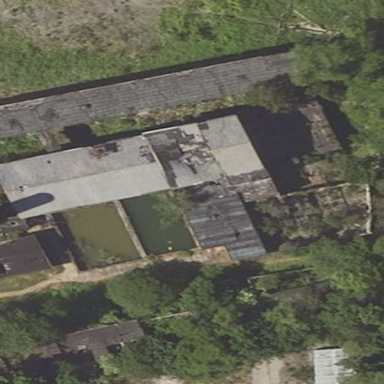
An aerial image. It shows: Ruins of building.